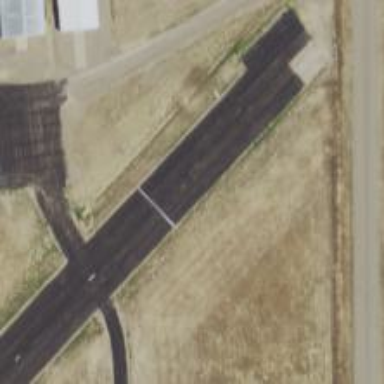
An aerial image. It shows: Asphalt runway with displaced threshold at airport.